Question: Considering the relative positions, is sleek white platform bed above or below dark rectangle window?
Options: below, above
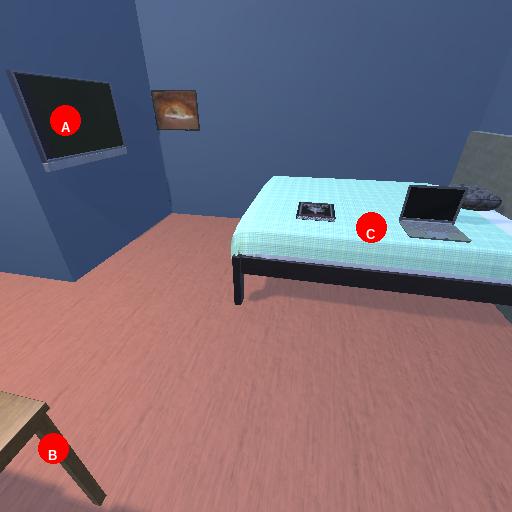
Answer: below